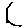
Label: hexagon